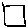
Label: square